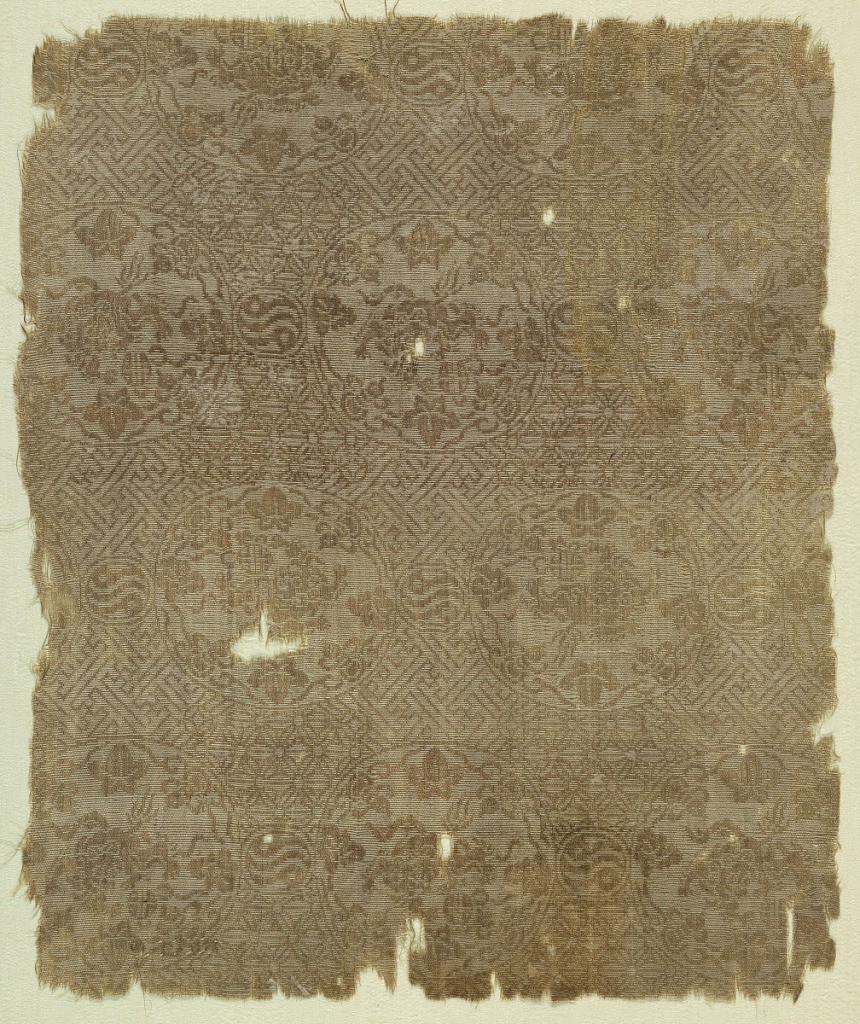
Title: Textile
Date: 18th–19th century
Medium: silk Technique: double cloth
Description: Large circular medallion enclosing a lion playing with ball linked horizontally by small medallions enclosing yin and yang symbols; on ground of fine allover patterns—interlocking fret, and small tangent hexagons framing rosettes.